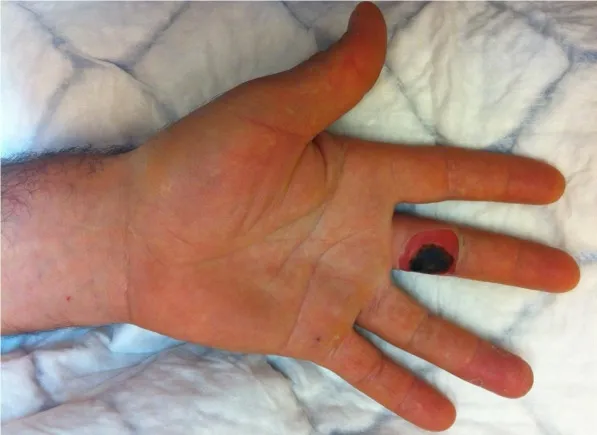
Initial appearance of the finger with skin necrosis corresponding to a third degree chemical burn.
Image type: medical_photograph (skin_photograph)